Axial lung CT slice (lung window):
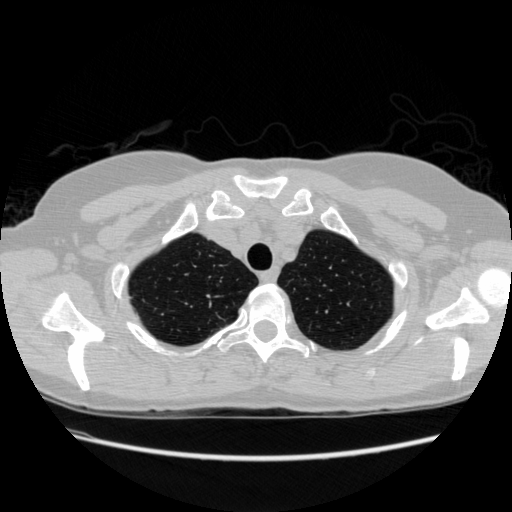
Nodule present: no